Aerial crown-view tile of a tropical tree (Barro Colorado Island, Panama), acquired 20250124:
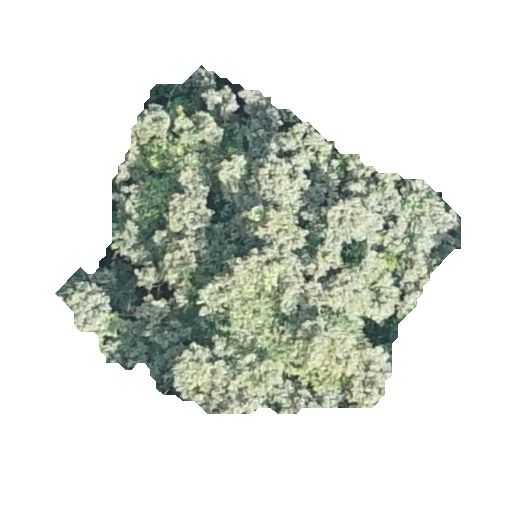
Species: Luehea seemannii
GBIF accepted scientific name: Luehea seemannii
Crown area: 131.742 m²